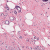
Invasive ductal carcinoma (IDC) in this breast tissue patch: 0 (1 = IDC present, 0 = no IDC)